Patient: sex F, age 46
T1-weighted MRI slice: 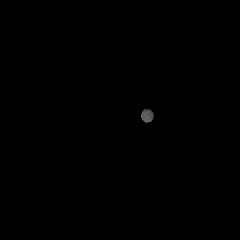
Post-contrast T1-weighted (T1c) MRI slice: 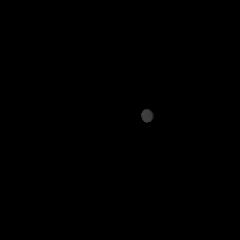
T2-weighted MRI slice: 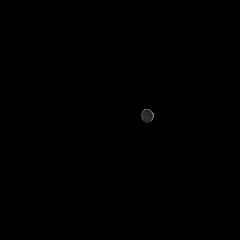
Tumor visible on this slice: no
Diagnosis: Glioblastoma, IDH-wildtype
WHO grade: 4